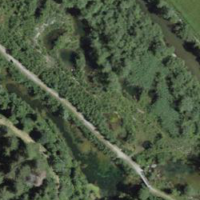
EUNIS habitat code: 50
Species observed at this site:
Alnus alnobetula